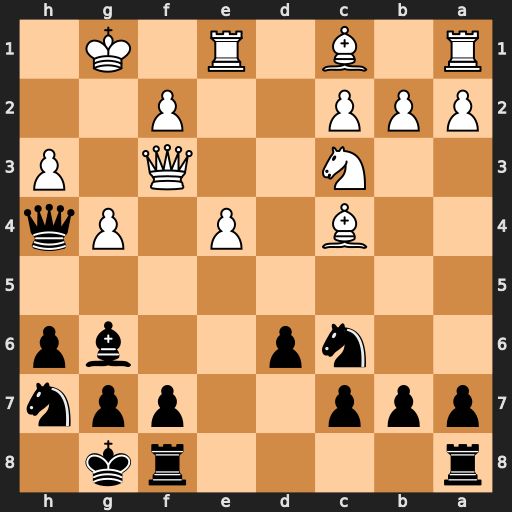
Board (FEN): r4rk1/ppp2ppn/2np2bp/8/2B1P1Pq/2N2Q1P/PPP2P2/R1B1R1K1
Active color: b
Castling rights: -
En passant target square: -
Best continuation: Ne5 Qg2 Nxc4